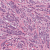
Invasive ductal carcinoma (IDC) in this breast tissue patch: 1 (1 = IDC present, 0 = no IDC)